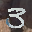
Label: 3